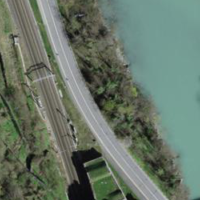
EUNIS habitat code: 15
Species observed at this site:
Allium ursinum